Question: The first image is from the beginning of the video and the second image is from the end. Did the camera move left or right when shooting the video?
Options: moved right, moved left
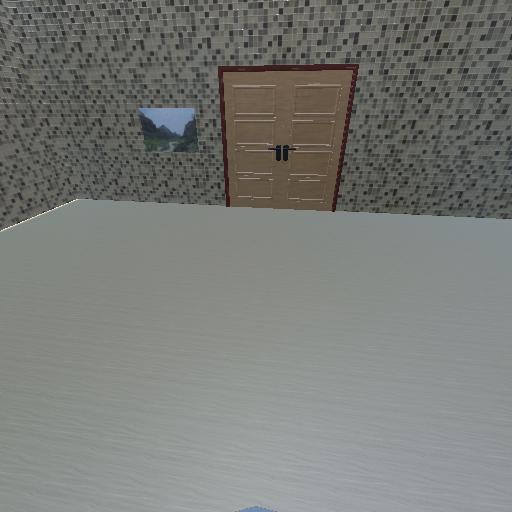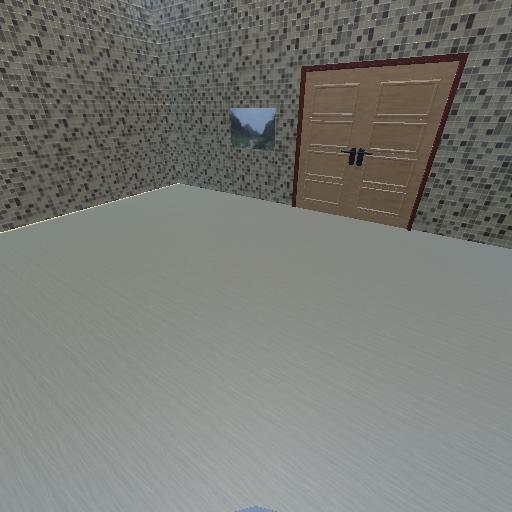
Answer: moved right